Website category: jobs
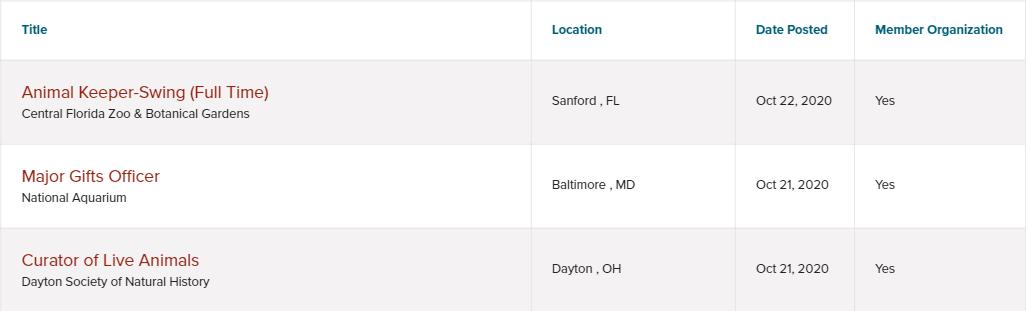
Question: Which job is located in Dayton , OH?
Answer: Curator of Live Animals

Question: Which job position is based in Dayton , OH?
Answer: Curator of Live Animals

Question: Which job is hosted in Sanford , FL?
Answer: Animal Keeper-Swing (Full Time)

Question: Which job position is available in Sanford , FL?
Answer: Animal Keeper-Swing (Full Time)

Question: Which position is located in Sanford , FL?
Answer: Animal Keeper-Swing (Full Time)

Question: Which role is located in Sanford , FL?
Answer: Animal Keeper-Swing (Full Time)

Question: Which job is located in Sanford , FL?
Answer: Animal Keeper-Swing (Full Time)

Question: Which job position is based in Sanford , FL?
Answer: Animal Keeper-Swing (Full Time)

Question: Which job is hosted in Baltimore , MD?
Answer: Major Gifts Officer

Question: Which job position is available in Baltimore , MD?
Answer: Major Gifts Officer

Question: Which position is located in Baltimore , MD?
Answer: Major Gifts Officer

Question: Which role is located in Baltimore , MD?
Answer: Major Gifts Officer

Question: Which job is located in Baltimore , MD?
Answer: Major Gifts Officer

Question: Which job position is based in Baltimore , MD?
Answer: Major Gifts Officer